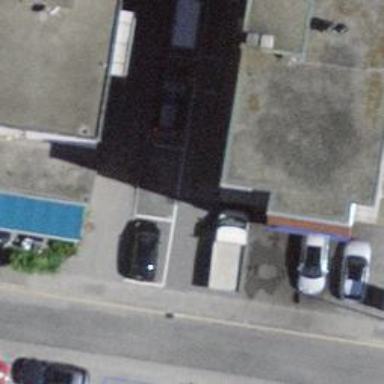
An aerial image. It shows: Bar.